Question: I'm parsing Wordpress post HTML through PHP. I want all images to be centered. This alone is easy enough, however, I also want images on the same line to be centered together. In order to do this I need to apply the attribute 'class="image-content"' to the '<p>' block.
How do I do this with PHP?
This is what the post would look like in the editor:

And this is the HTML that Wordpress provides for this post:
'''
<p>Single line paragraph.</p>
<p>
<a href="image.png">
<img class="alignnone wp-image-39 size-thumbnail" src="image.png" width="150" height="150" />
</a>
</p>
<p>
Multi line paragraph which is a multi line paragraph
which is a multi line paragraph which is a multi line
paragraph which is a multi line paragraph which is a
multi line paragraph which is a multi line paragraph
which is a multi line paragraph which is a multi line
paragraph which is a multi line paragraph which is a
multi line paragraph which is a multi line paragraph
which is a multi line paragraph which is a multi line
paragraph which is a multi line paragraph which is a
multi line paragraph which is a multi line paragraph.
</p>
<p>
<a href="image.png">
<img class="alignnone wp-image-39 size-thumbnail" src="image.png" width="150" height="150" />
</a>
<a href="image.png">
<img class="alignnone wp-image-39 size-thumbnail" src="image.png" width="300" height="300" />
</a>
</p>
<p>End of post.</p>
'''
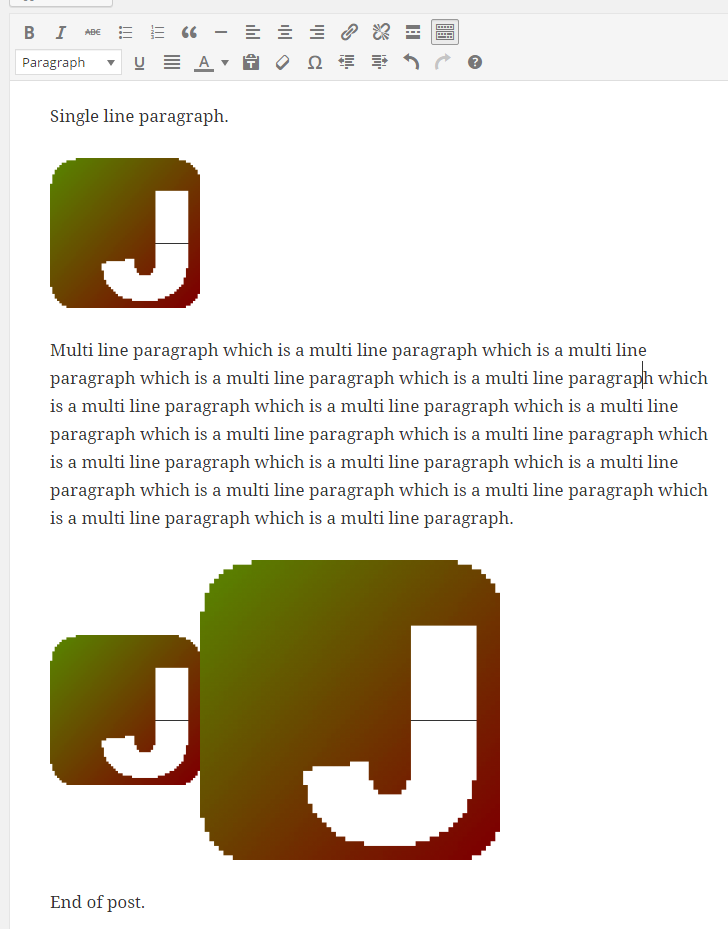
Answer: You can do this with DOMDocument, xpath and a simple replacement.
'''
$parse = new \DOMDocument();
$parse->loadHTML($html);
$xpath = new \DOMXpath($parse);
$images = $xpath->query('//p//img');
$re = "/(.*)/";
$subst = "$1 image-content";
foreach ($images as $image) {
$class = preg_replace($re, $subst, $image->getAttribute('class'), 1);
$image->setAttribute('class',$class);
}
$htmlFinal = $parse->saveHTML();
'''
If you want to attach the class to the containing 'p' Element, you can use it like this:
'''
$parse = new \DOMDocument();
$parse->loadHTML($html);
$xpath = new \DOMXpath($parse);
$ps = $xpath->query('//p');
foreach ($ps as $p) {
if ($p->getElementsByTagName('img')->length > 0) $p->setAttribute('class', 'image-content');
}
$htmlFinal = $parse->saveHTML();
'''
If the 'p' tags may have a class set before parsing the Dom, you should combine those two examples to add the new class instead of only setting it.